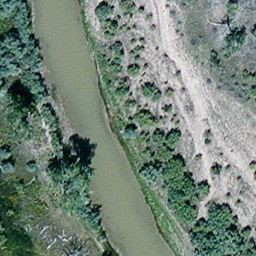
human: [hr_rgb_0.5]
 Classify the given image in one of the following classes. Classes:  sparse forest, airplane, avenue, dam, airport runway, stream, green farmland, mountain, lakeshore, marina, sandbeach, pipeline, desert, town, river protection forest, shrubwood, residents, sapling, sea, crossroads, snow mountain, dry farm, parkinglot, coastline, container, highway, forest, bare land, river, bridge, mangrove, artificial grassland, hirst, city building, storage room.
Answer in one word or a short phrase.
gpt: river